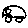
Label: car